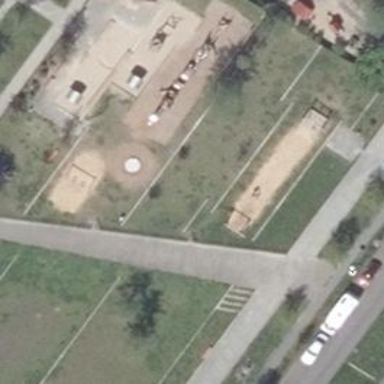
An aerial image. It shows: Playground area for leisure land.